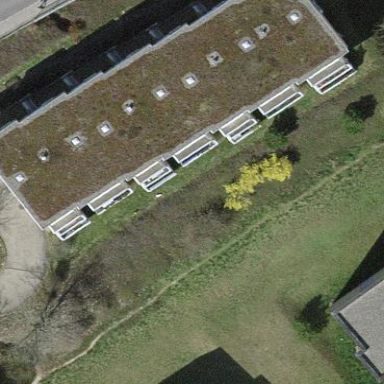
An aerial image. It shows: Flat-roofed apartment building.